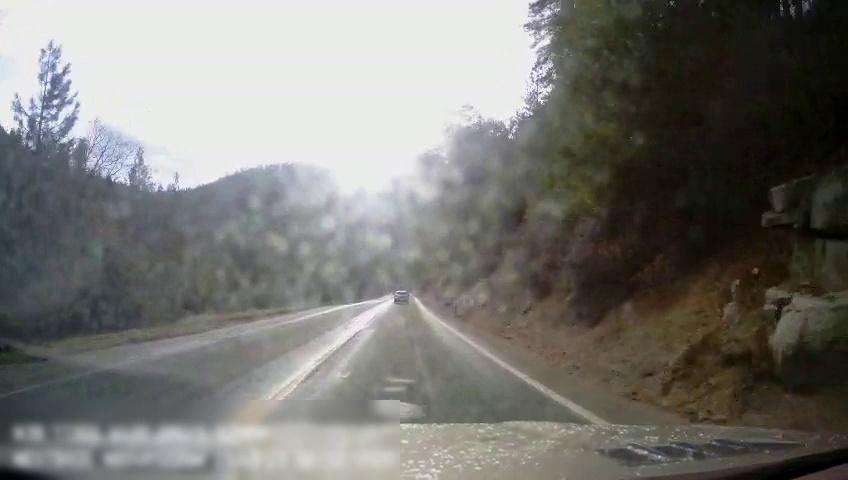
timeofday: Day
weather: Sunny
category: Drivable Space
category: Vehicles | Car
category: Lanes | Opposite Lane
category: Lanes | Current Lane
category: Lanes | Current Lane
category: Lanes | Current Lane